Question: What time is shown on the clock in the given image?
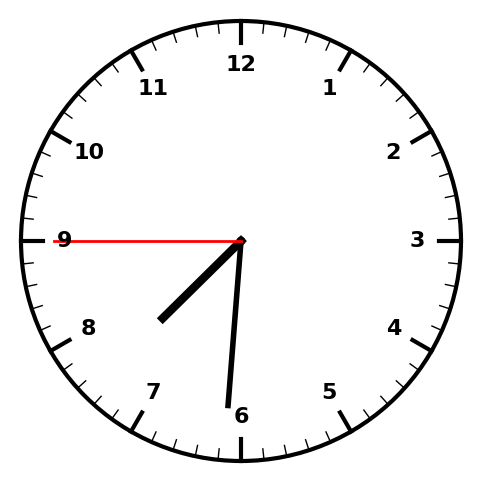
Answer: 07:30:45